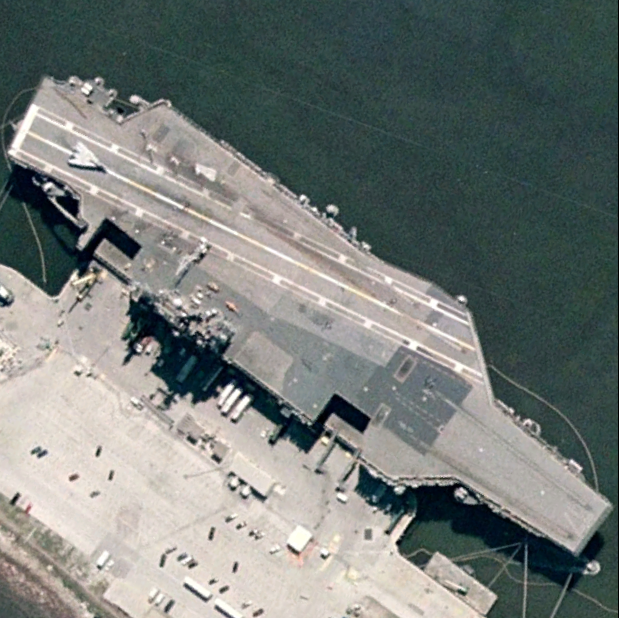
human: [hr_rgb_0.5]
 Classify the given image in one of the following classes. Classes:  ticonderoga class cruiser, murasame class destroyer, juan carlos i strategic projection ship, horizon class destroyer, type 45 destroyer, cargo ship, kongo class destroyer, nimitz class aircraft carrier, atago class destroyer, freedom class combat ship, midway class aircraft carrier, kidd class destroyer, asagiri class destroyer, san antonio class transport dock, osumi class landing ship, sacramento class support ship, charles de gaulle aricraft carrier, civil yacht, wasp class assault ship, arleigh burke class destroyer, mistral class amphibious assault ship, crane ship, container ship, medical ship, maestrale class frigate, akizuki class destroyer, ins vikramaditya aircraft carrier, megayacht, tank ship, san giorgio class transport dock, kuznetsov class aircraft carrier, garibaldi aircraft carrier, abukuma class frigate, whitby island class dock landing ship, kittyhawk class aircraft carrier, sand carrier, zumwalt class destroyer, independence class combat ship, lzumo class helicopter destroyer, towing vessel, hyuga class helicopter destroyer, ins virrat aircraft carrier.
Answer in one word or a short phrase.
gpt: KittyHawk class aircraft carrier